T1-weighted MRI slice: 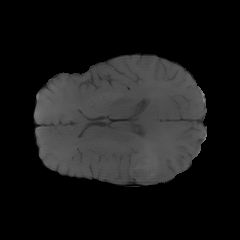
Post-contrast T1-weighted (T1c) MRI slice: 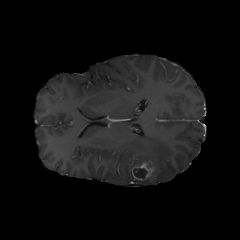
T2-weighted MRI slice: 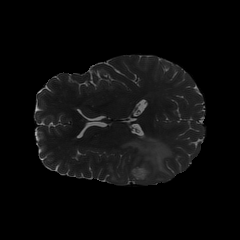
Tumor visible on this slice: yes